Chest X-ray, PA view. Patient: 42 years old, sex F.
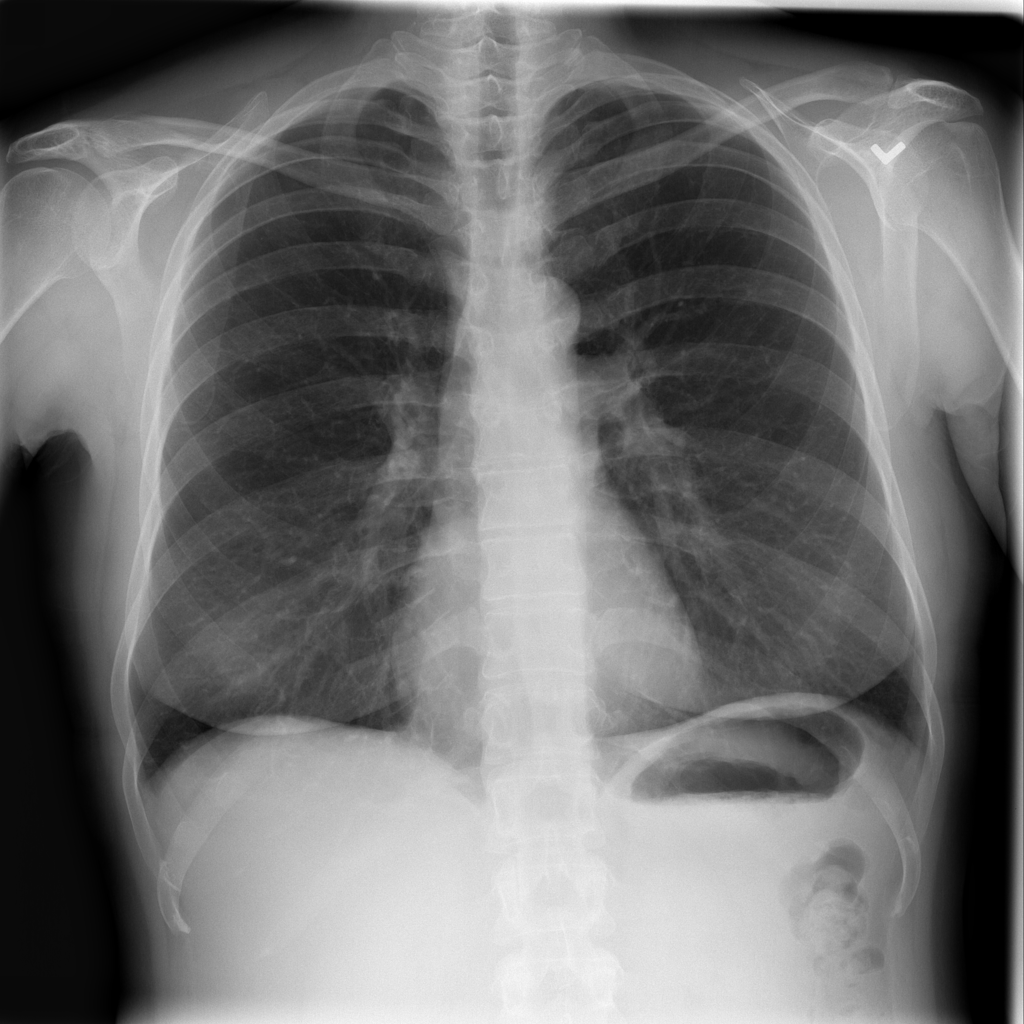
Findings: Infiltration